Question: I'm trying to make a ratio between 2 numbers (likes & dislikes).
The result is a number in percent. Then I want to make the width from the label equal that percent.
So If there are 100 likes and 1 dislike. I want to make the dislike label 1 percent the width of the like bar. So basically like the youtube rating system.
Example image:

But I don't see any function to set the width of the label.
So how do I need to do this, anyone have suggestions?
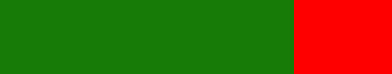
Answer: 'QLabel::setFixedWidth(int)'. Though to make it more flexible (don't have to worry about layouts changing things), I would subclass 'QWidget', add slots for the two numbers, and reimplement 'paintEvent(..)' to draw the two sections.